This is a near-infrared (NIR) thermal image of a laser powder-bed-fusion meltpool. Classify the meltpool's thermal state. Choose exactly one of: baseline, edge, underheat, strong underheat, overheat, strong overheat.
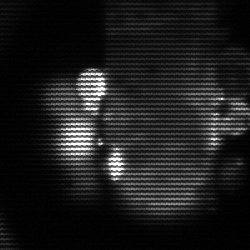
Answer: strong underheat